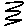
Label: zigzag